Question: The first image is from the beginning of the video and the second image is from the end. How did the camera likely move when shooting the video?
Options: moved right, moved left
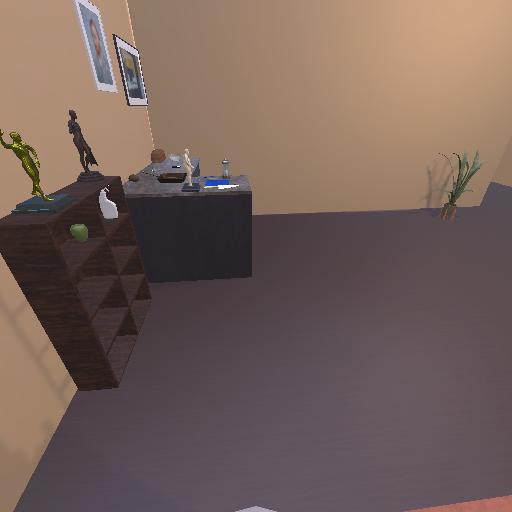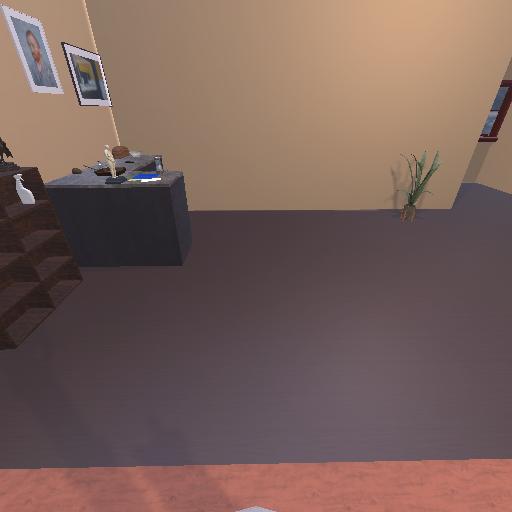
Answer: moved right